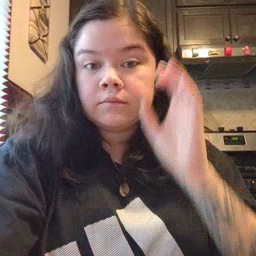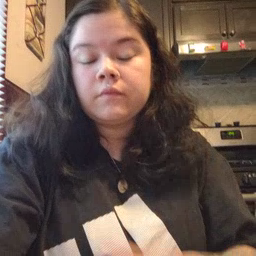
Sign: awake